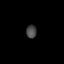
Tissue: lung
Cell type: Endothelial cells
Senescence score: 0.5609
Nuclear area (px): 134
Mean DAPI intensity: 71.313